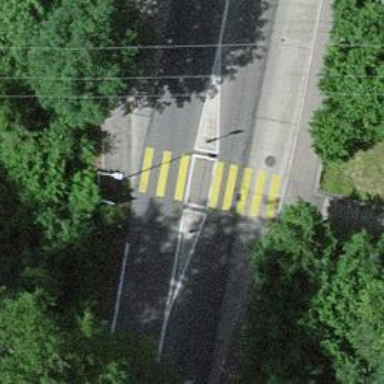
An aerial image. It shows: Uncontrolled crossing where the kerb on the right is flushed.